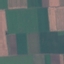
Land use / land cover: AnnualCrop